Question: I'm trying to return direct children from a given node of this left-right tree:

This is the code I have in the model:
'''
public function scopeHijos($query, $categoria_id){
$categoria = Categoria::find($categoria_id);
echo $izq = $categoria->izquierda;
echo $der = $categoria->derecha;
$izq++;
echo $izq;
if ($izq<$der) {
do {
$hijo = Categoria::where('izquierda', $izq)
->take(1)
->get();
foreach ($hijo as $hijo) {
//$hijos->push($hijo);
$i = ($hijo->derecha)+1;
}
$izq=$i;
} while ( $izq<$der);
}
//return $hijos;
}
}
'''
The problem is in $hijos->push($hijo). I cannot find a way to push the query result into $hijos var in order to return it. How can it be done?
Thank you very much.
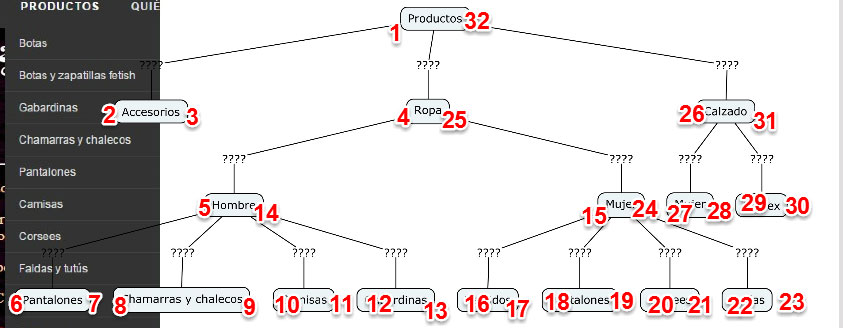
Answer: There is a very simpler answer: Adding a 'parent' field to the table and creating a self relation in the Category model.